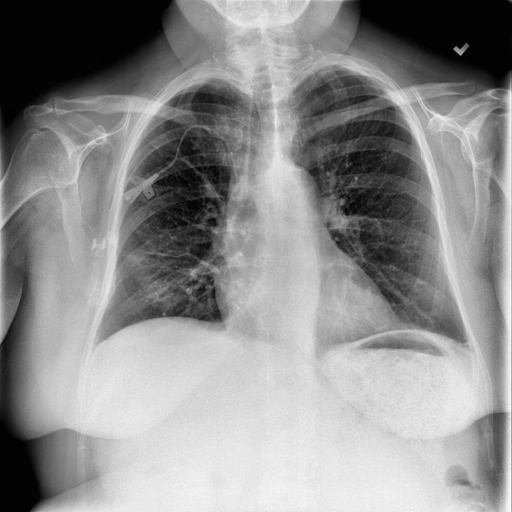
Finding: NORMAL